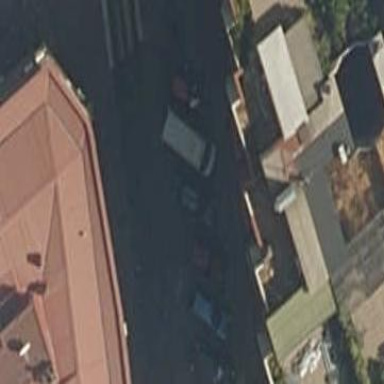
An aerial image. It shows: Street-side parking area.